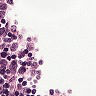
Metastatic tissue present: yes